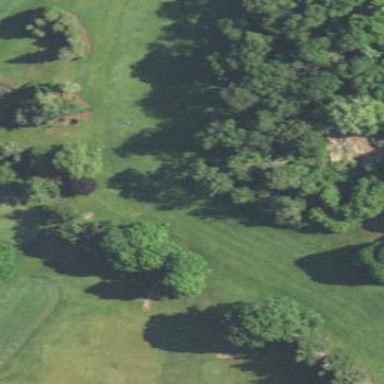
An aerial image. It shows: Golf fairway surrounded by grass.